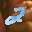
Label: 2